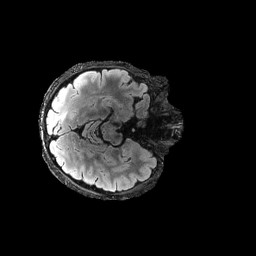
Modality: FLAIR
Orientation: axial
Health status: ill
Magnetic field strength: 3 T